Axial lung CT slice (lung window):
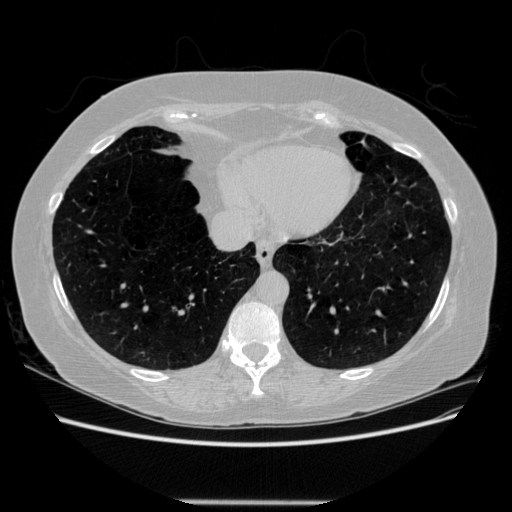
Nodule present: no